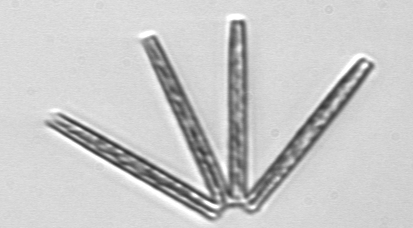
Label: Thalassionema